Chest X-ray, PA view. Patient: 27 years old, sex M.
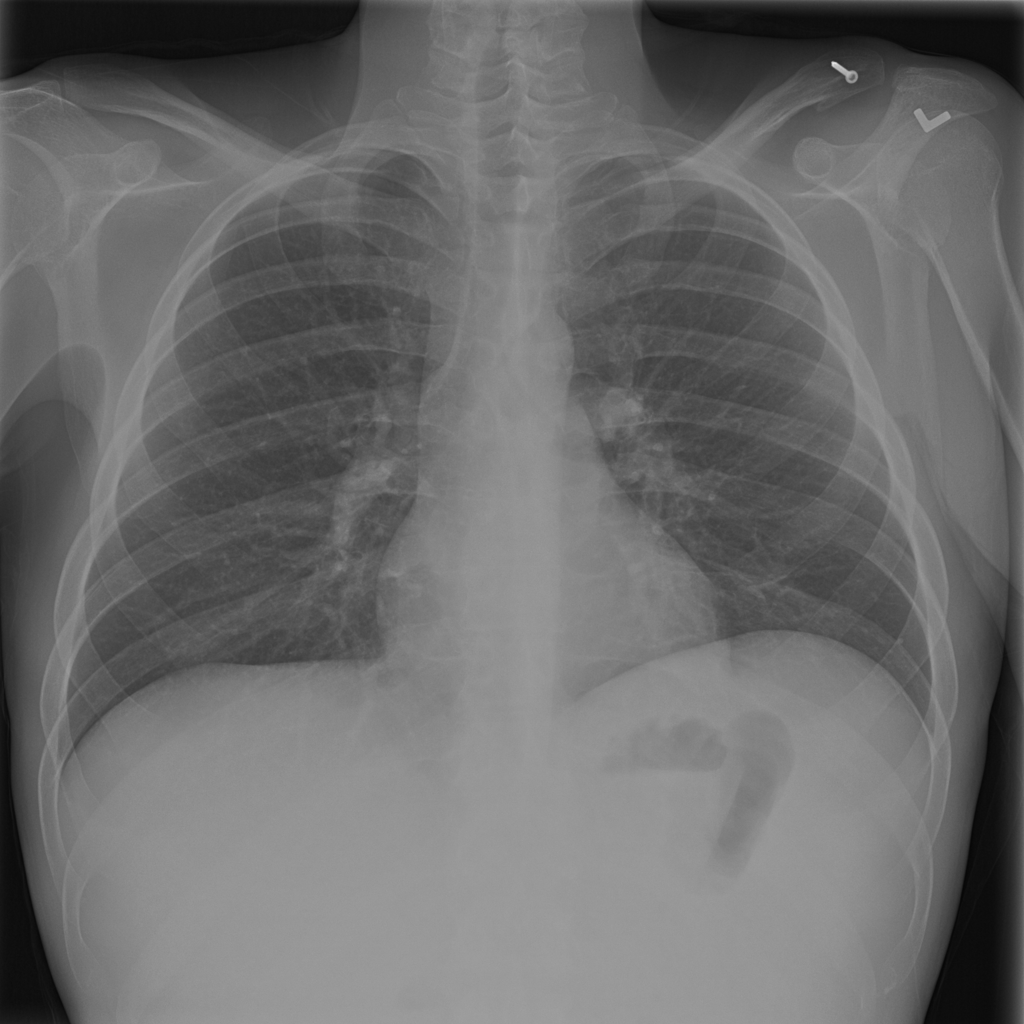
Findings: No Finding